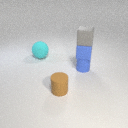
small brown rubber cylinder in front of small blue rubber cylinder